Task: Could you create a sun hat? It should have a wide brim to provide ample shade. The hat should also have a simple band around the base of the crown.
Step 6:
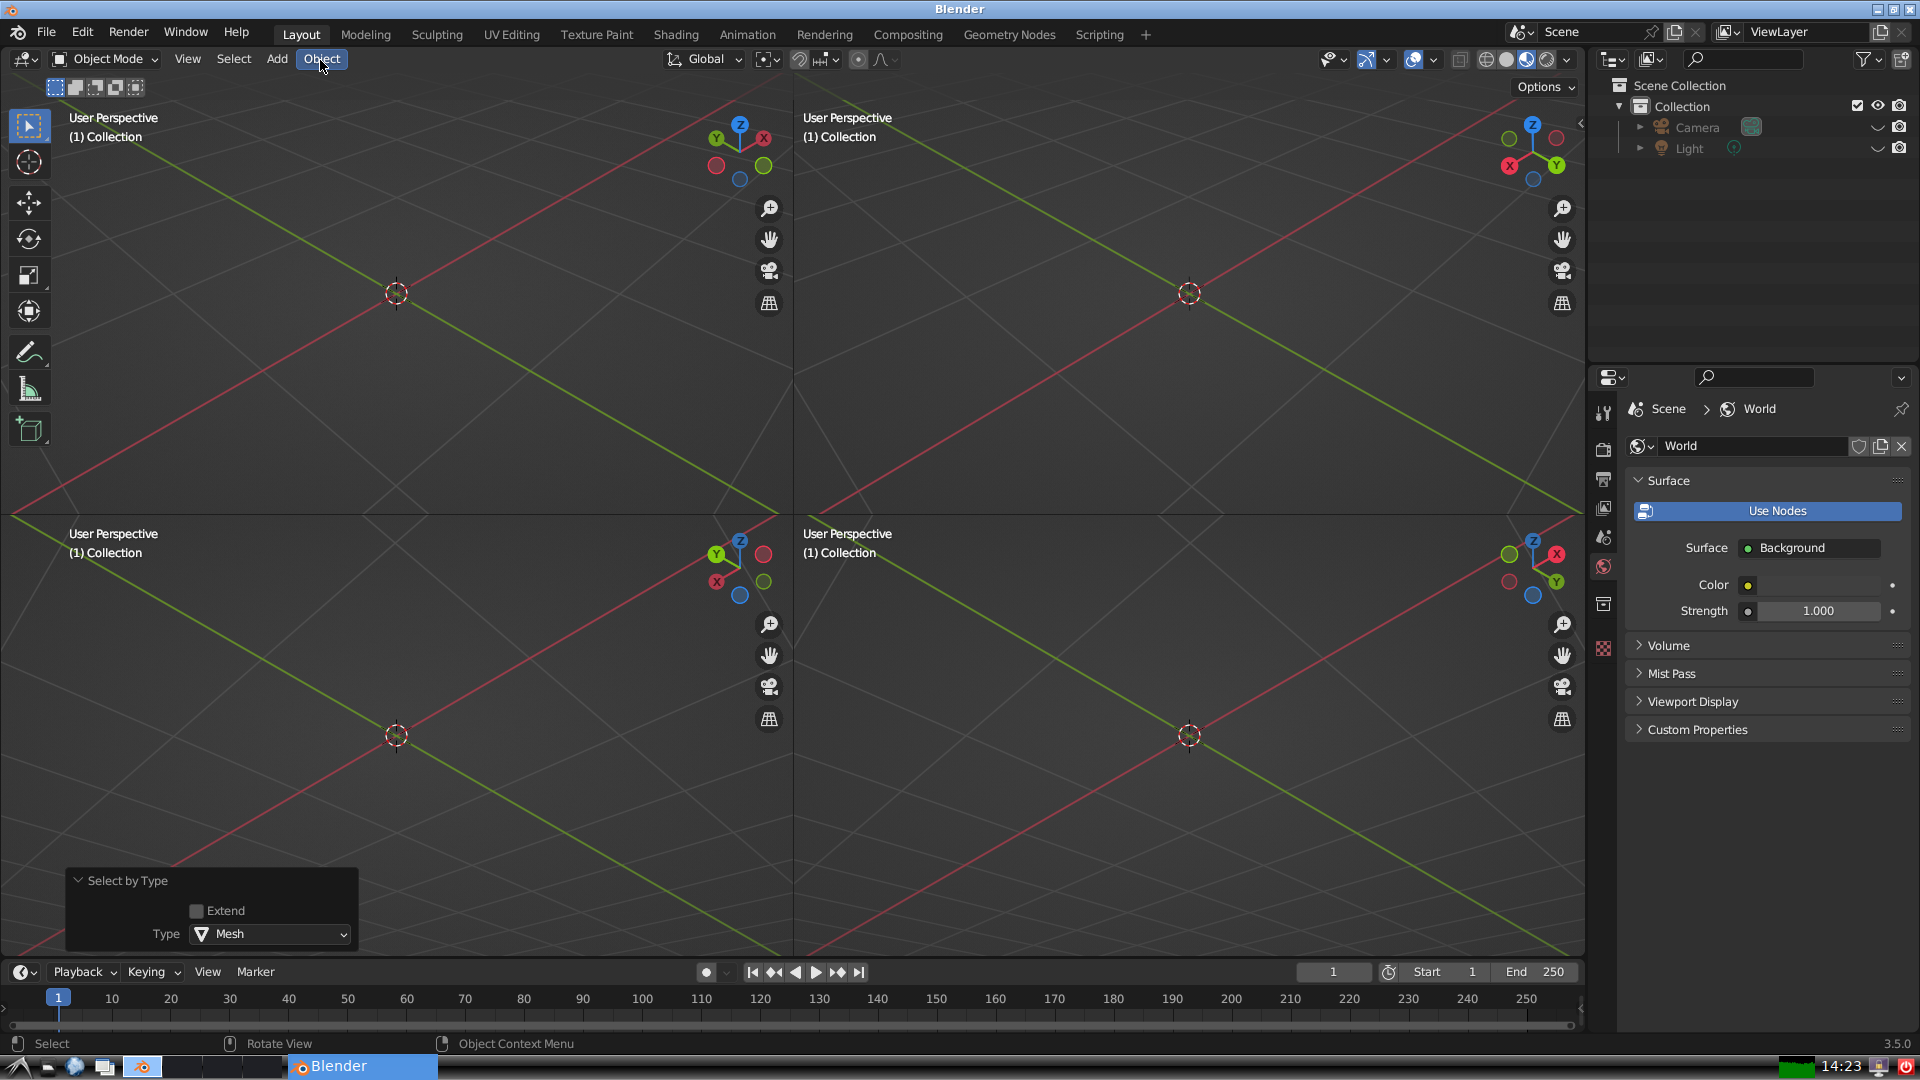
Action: click: no